Field crop: maize
Growth stage: 2
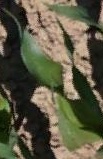
Species: maize